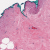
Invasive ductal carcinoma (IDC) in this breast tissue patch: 0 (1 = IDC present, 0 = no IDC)